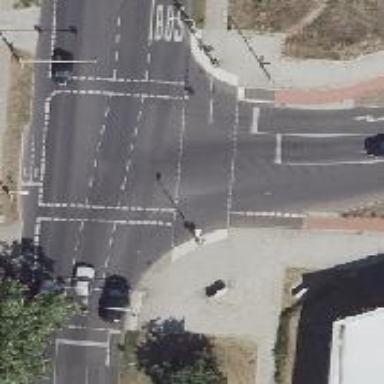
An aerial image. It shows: Road with "give way" sign.